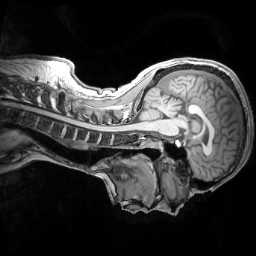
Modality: T1w
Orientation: sagittal
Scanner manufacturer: siemens
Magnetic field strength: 3 T
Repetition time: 2.3 s
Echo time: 0.0033 s